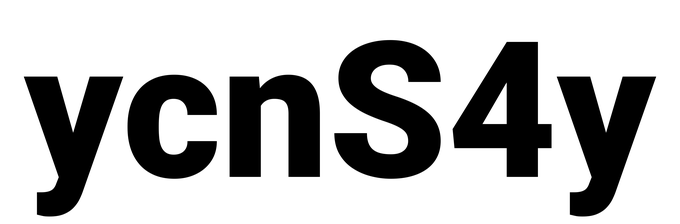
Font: Roboto_Black